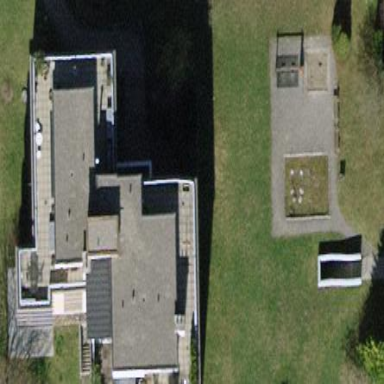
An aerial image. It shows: Apartment building with flat roof.